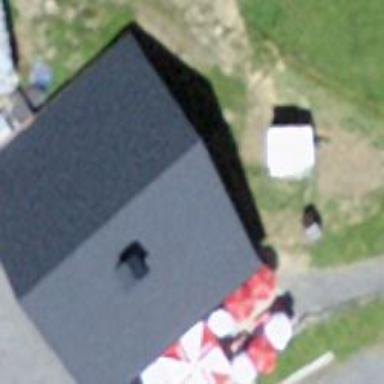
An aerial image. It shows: Restaurant.